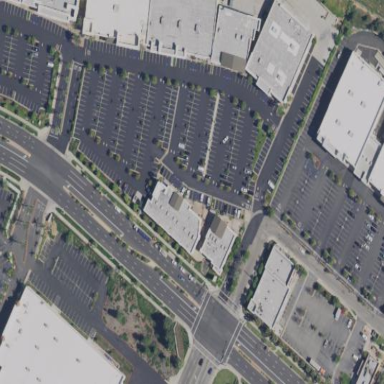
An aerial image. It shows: Retail area.